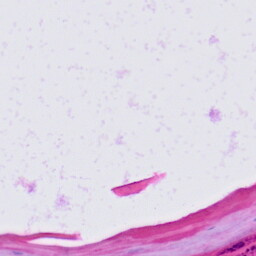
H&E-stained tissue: Skin